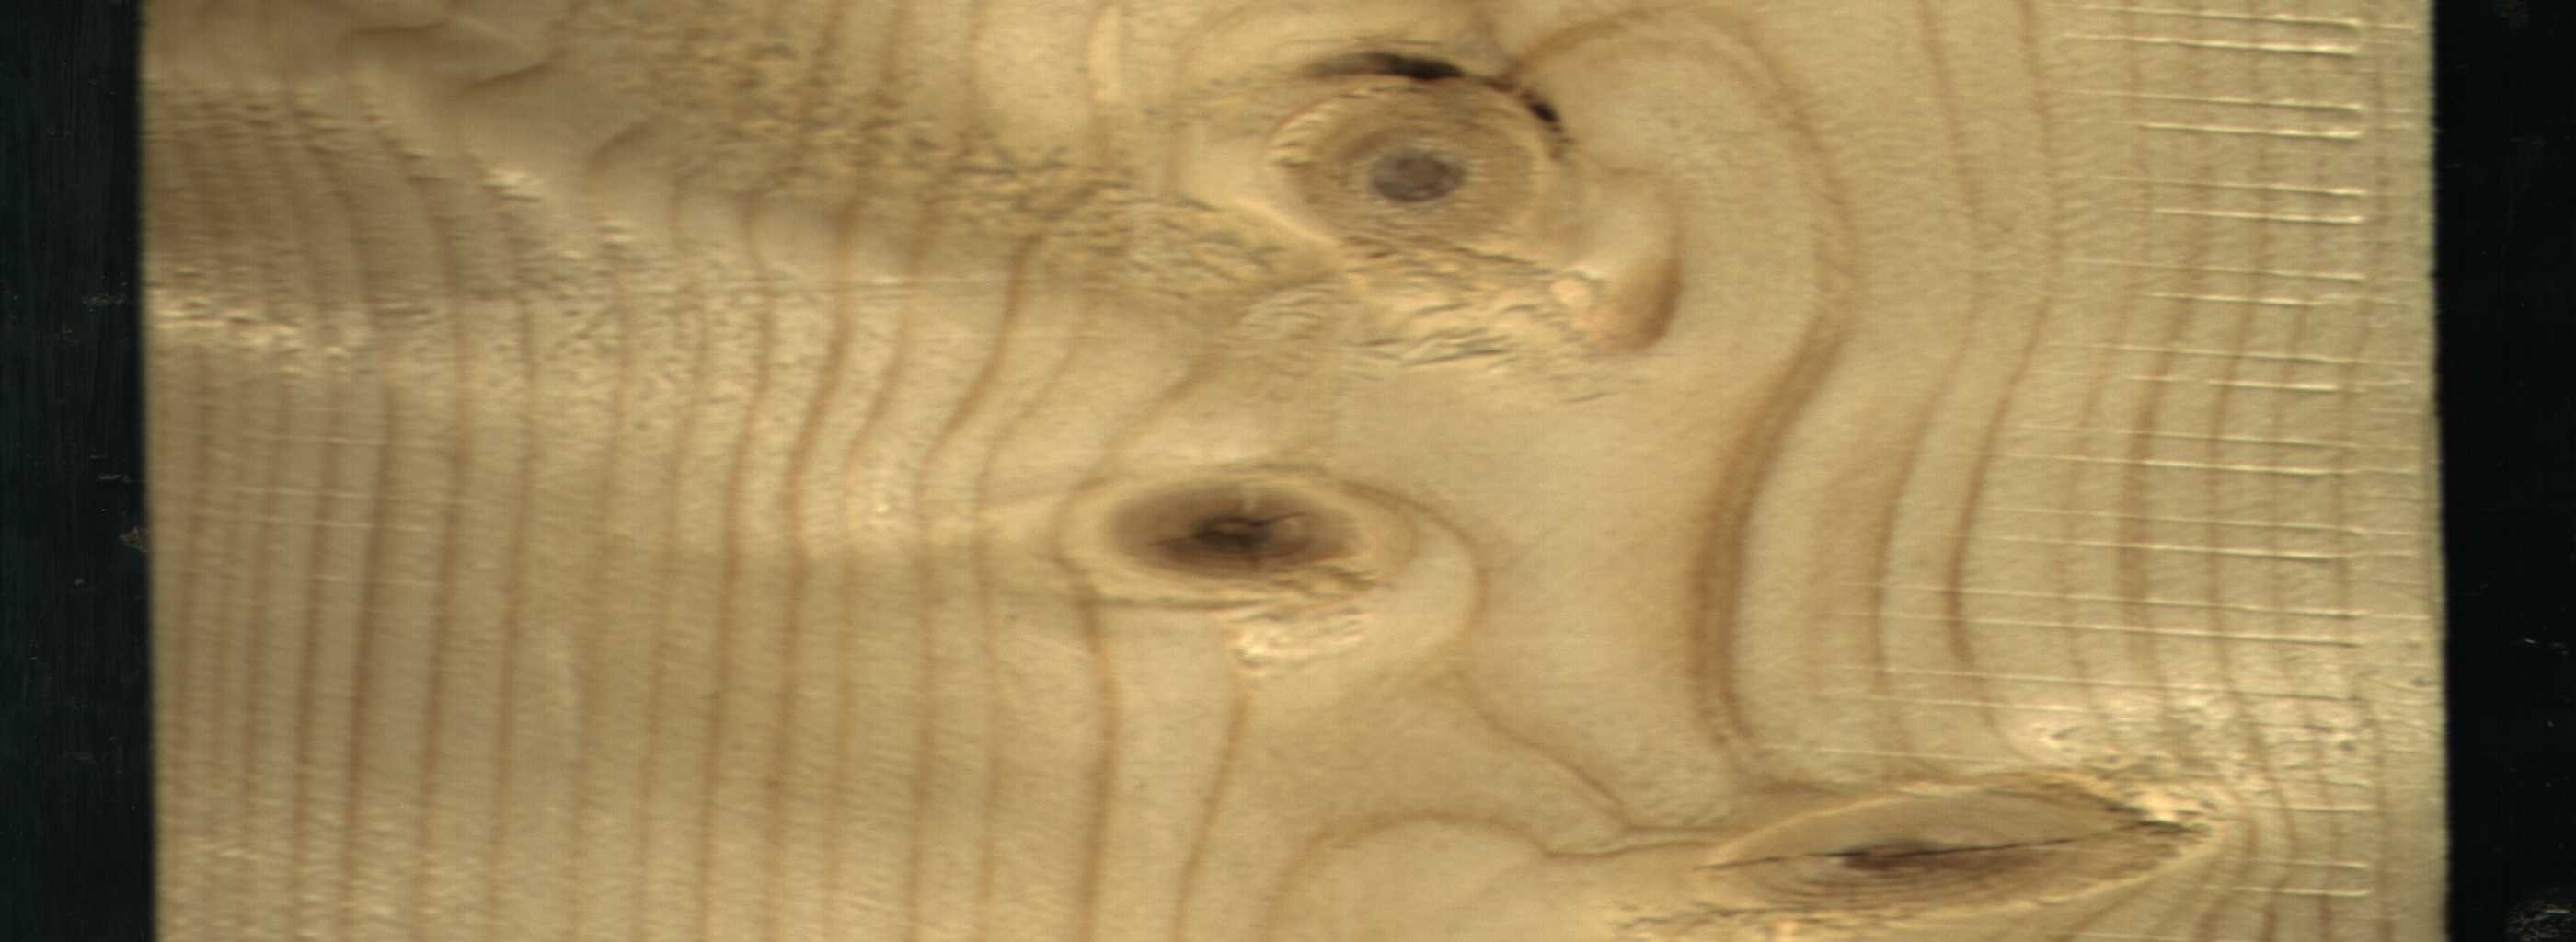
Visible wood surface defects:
resin
knot_with_crack
Live_Knot
Live_Knot